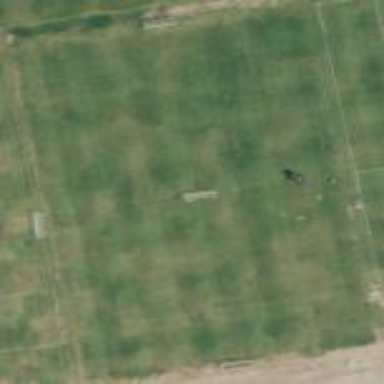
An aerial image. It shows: Soccer pitch for outdoor sports and leisure activities.